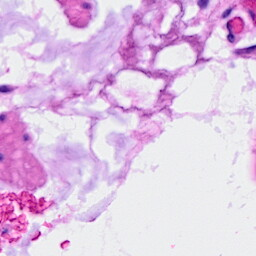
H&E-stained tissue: Ovarian